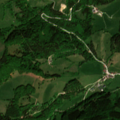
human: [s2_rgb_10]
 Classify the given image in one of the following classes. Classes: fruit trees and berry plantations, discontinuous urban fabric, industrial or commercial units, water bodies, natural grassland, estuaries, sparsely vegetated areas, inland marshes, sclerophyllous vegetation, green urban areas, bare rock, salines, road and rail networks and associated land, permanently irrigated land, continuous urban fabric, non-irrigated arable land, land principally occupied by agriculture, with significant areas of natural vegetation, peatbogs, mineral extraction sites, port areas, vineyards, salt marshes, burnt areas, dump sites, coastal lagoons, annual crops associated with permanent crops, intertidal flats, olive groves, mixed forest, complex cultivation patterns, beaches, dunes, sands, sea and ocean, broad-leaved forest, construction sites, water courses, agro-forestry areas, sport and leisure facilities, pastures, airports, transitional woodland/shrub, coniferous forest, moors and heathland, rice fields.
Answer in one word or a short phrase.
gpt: pastures, broad-leaved forest, coniferous forest, mixed forest